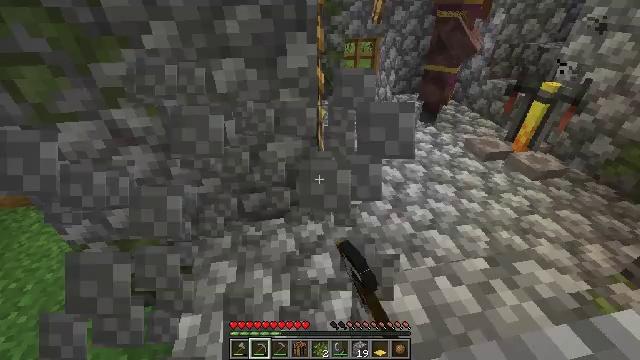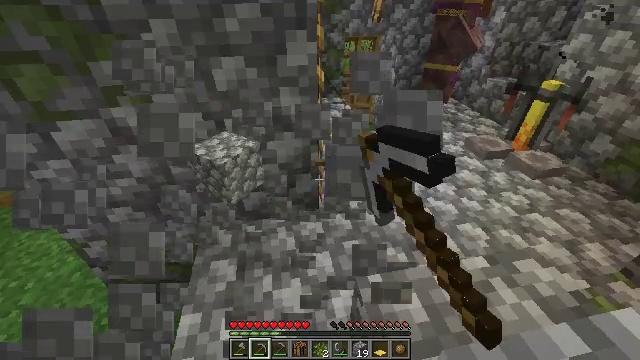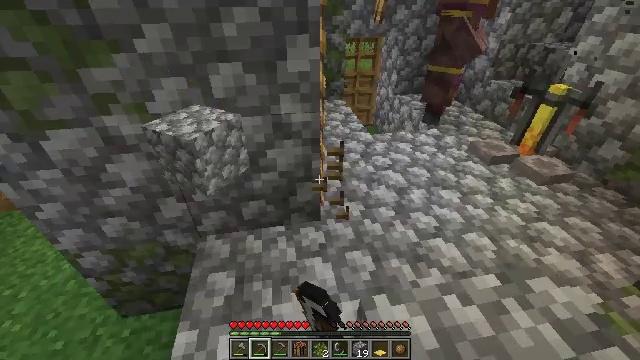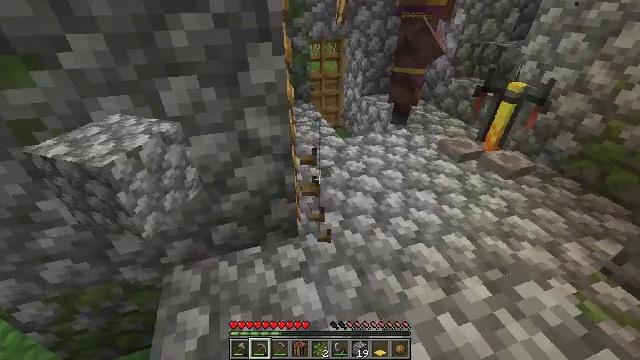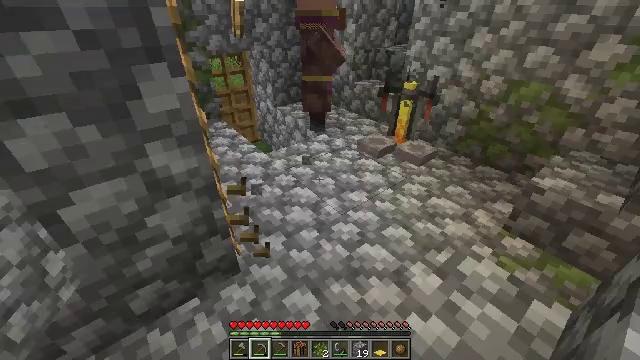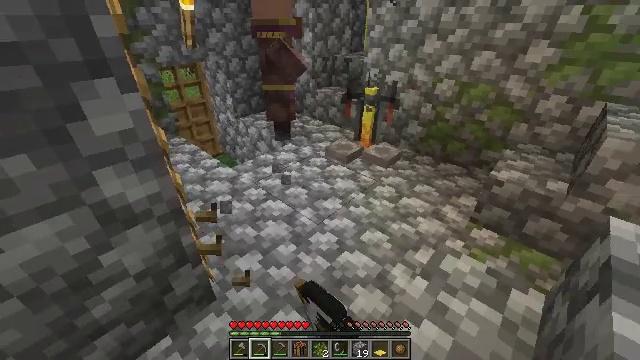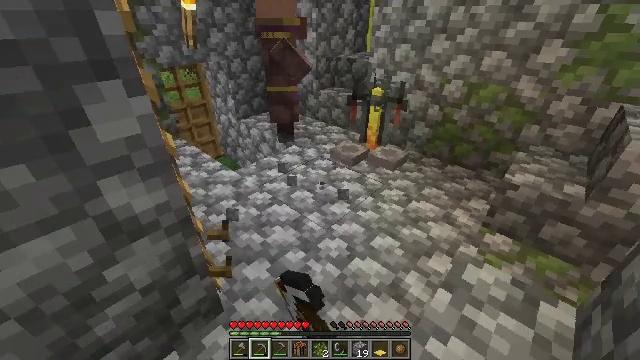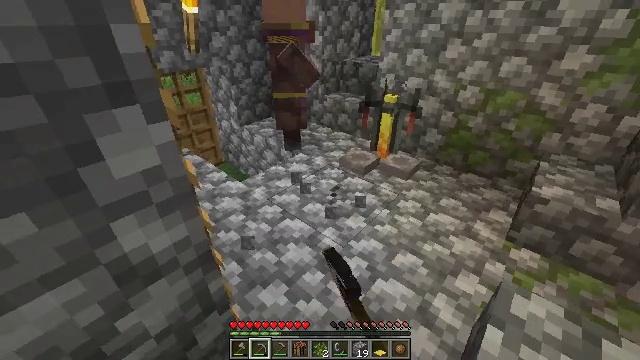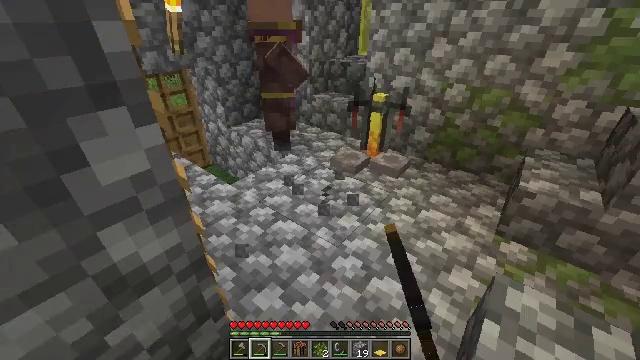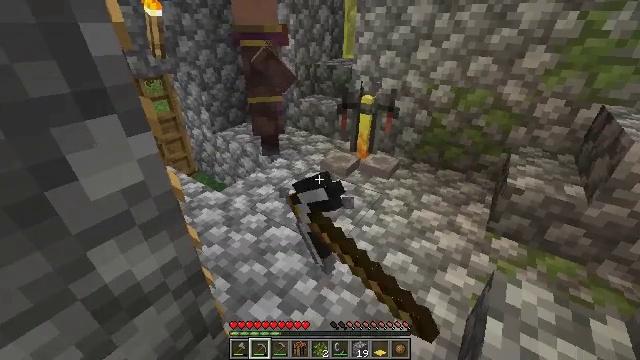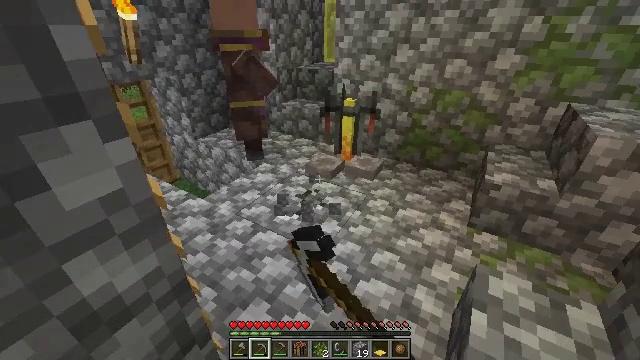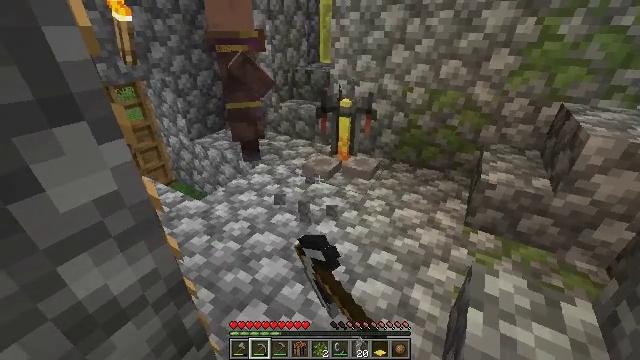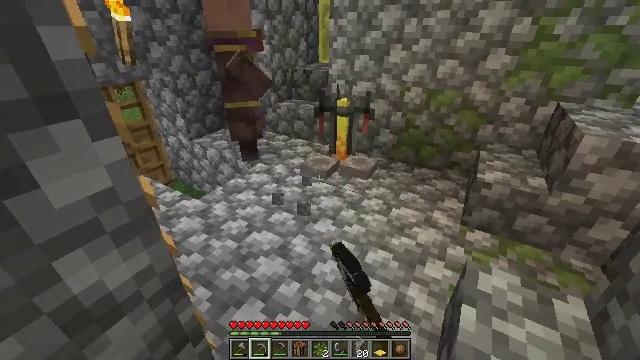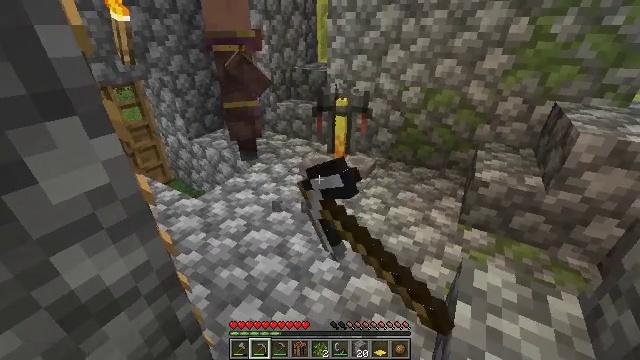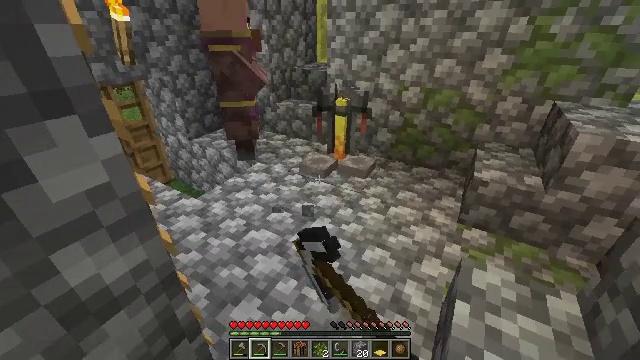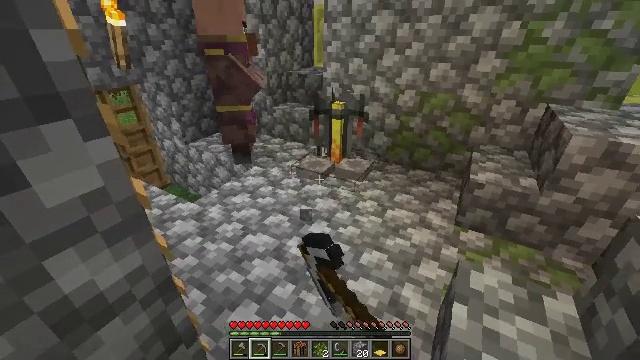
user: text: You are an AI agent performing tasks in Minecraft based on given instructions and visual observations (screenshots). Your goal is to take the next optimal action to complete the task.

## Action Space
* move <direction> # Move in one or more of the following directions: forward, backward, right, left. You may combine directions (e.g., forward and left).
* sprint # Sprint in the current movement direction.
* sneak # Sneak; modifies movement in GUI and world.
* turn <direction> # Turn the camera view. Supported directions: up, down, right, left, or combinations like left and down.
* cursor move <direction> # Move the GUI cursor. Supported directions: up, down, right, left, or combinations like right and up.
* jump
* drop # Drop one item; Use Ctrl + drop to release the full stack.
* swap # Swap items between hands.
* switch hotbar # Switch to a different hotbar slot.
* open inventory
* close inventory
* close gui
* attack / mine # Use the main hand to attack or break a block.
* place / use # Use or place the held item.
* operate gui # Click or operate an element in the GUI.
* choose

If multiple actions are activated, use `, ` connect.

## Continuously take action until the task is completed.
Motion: motion action
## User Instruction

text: Mine the brewing stand from your base.
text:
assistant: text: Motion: attack / mine
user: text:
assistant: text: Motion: move forward, attack / mine
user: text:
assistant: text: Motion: move forward, turn right, attack / mine
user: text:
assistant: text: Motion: move forward, turn right and up, attack / mine
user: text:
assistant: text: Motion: move forward, turn right and up, attack / mine
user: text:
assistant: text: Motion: move forward, attack / mine
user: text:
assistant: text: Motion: move forward, turn right, attack / mine
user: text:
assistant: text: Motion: move forward and move right, turn right, attack / mine
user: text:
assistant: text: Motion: move forward and move right, turn right, attack / mine
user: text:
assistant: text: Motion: move forward and move right, turn right, attack / mine
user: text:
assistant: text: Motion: move forward and move right, attack / mine
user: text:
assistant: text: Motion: attack / mine
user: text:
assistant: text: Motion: attack / mine
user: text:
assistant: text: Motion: attack / mine
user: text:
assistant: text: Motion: attack / mine
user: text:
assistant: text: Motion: turn right and up, attack / mine
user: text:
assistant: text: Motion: turn right and up, attack / mine
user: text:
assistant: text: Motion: attack / mine
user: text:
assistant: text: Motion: move forward, attack / mine
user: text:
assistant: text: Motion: move forward, attack / mine
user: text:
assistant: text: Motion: move forward, attack / mine
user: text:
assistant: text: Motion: attack / mine
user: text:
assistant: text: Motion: attack / mine
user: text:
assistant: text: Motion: attack / mine
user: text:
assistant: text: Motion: attack / mine